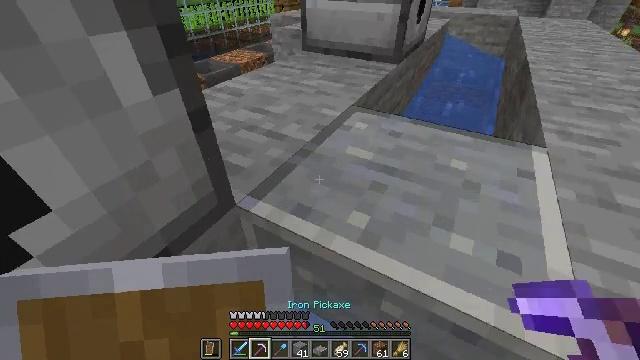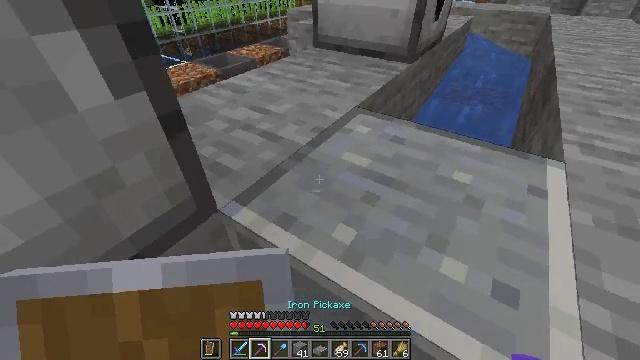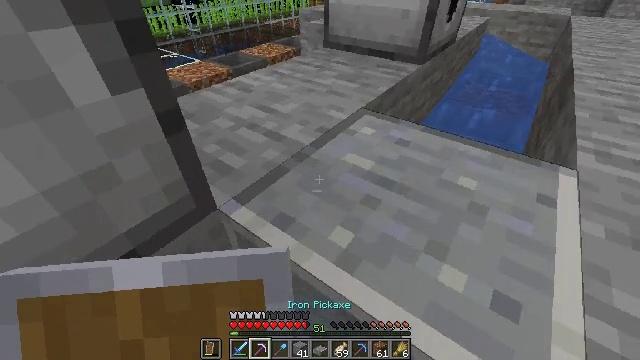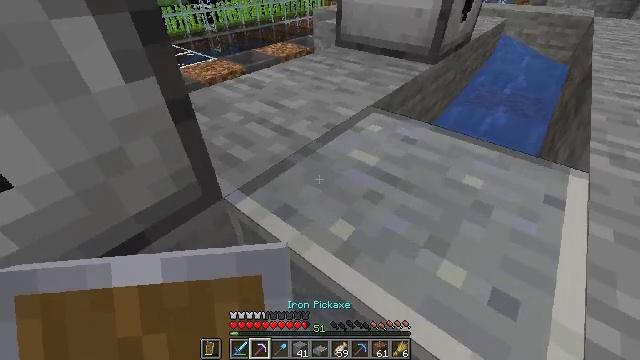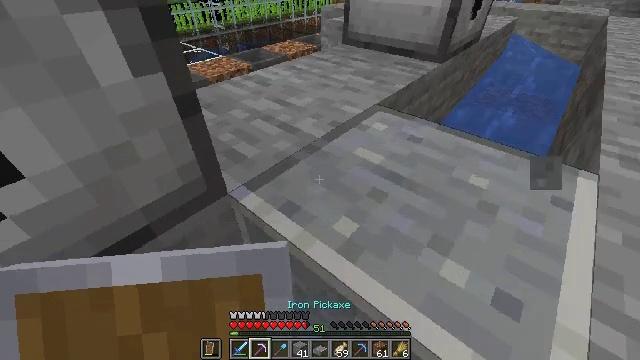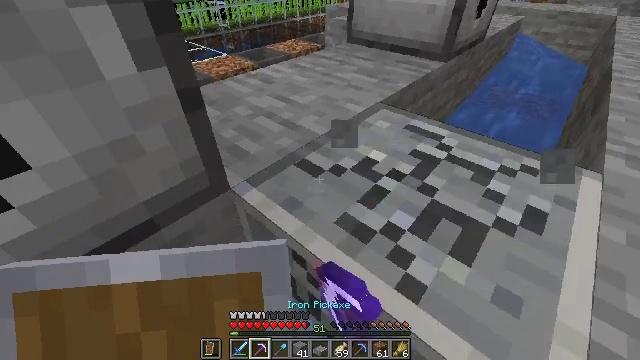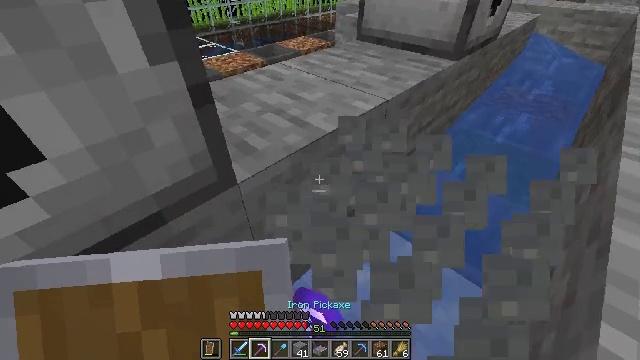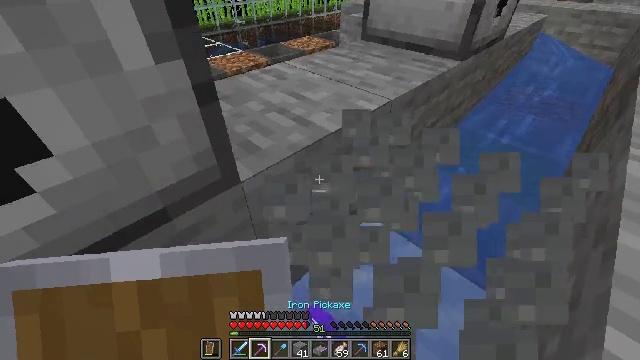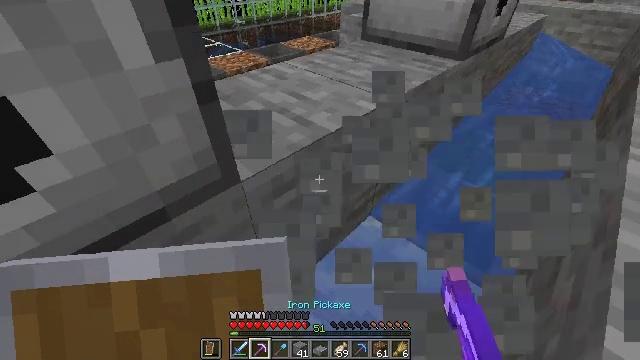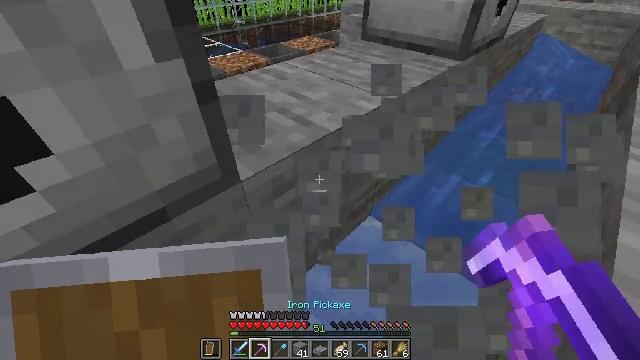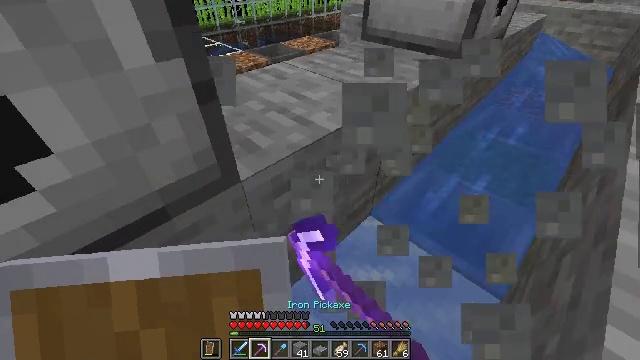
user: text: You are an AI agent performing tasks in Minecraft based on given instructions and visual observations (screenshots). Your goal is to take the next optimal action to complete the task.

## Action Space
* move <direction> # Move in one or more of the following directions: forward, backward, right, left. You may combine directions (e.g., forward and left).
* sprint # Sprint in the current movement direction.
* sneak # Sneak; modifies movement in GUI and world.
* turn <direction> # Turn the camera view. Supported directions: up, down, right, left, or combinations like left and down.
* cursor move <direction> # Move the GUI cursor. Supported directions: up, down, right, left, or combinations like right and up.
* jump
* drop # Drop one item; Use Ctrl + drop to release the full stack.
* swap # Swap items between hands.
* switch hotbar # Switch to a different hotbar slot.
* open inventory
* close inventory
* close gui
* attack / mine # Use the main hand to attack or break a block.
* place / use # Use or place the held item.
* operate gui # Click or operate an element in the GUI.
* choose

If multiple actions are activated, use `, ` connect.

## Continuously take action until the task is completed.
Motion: motion action
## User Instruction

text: Use tools to gather polished andesite slab.
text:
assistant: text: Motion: move forward and move right, turn left
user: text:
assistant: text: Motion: turn left
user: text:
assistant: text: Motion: turn left
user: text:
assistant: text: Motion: turn left, attack / mine
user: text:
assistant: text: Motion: attack / mine
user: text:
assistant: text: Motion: turn left, attack / mine
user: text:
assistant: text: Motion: attack / mine
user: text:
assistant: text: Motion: attack / mine
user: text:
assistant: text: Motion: attack / mine
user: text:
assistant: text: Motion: attack / mine
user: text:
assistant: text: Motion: no_op